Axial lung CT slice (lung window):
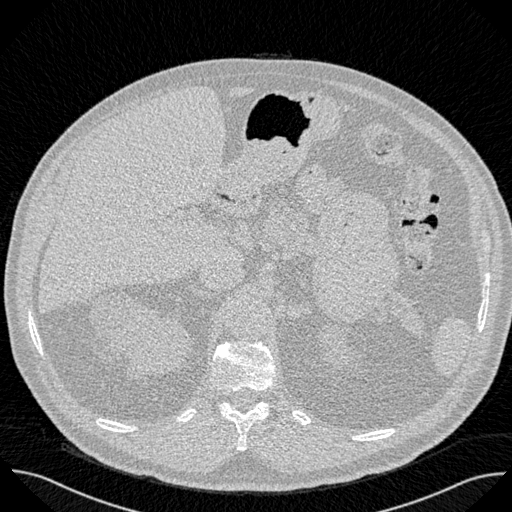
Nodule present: no